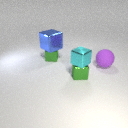
small cyan metal cube above small green metal cube